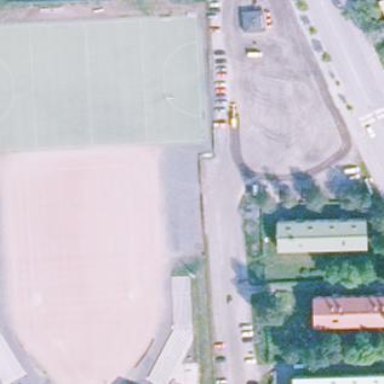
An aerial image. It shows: Baseball pitch with artificial turf for leisure sports.